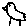
Label: bird